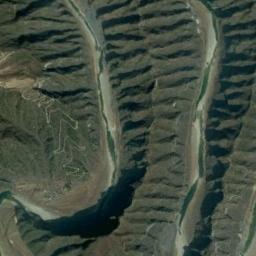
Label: mountain